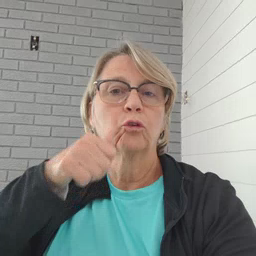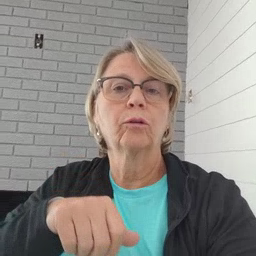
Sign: girl